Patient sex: M
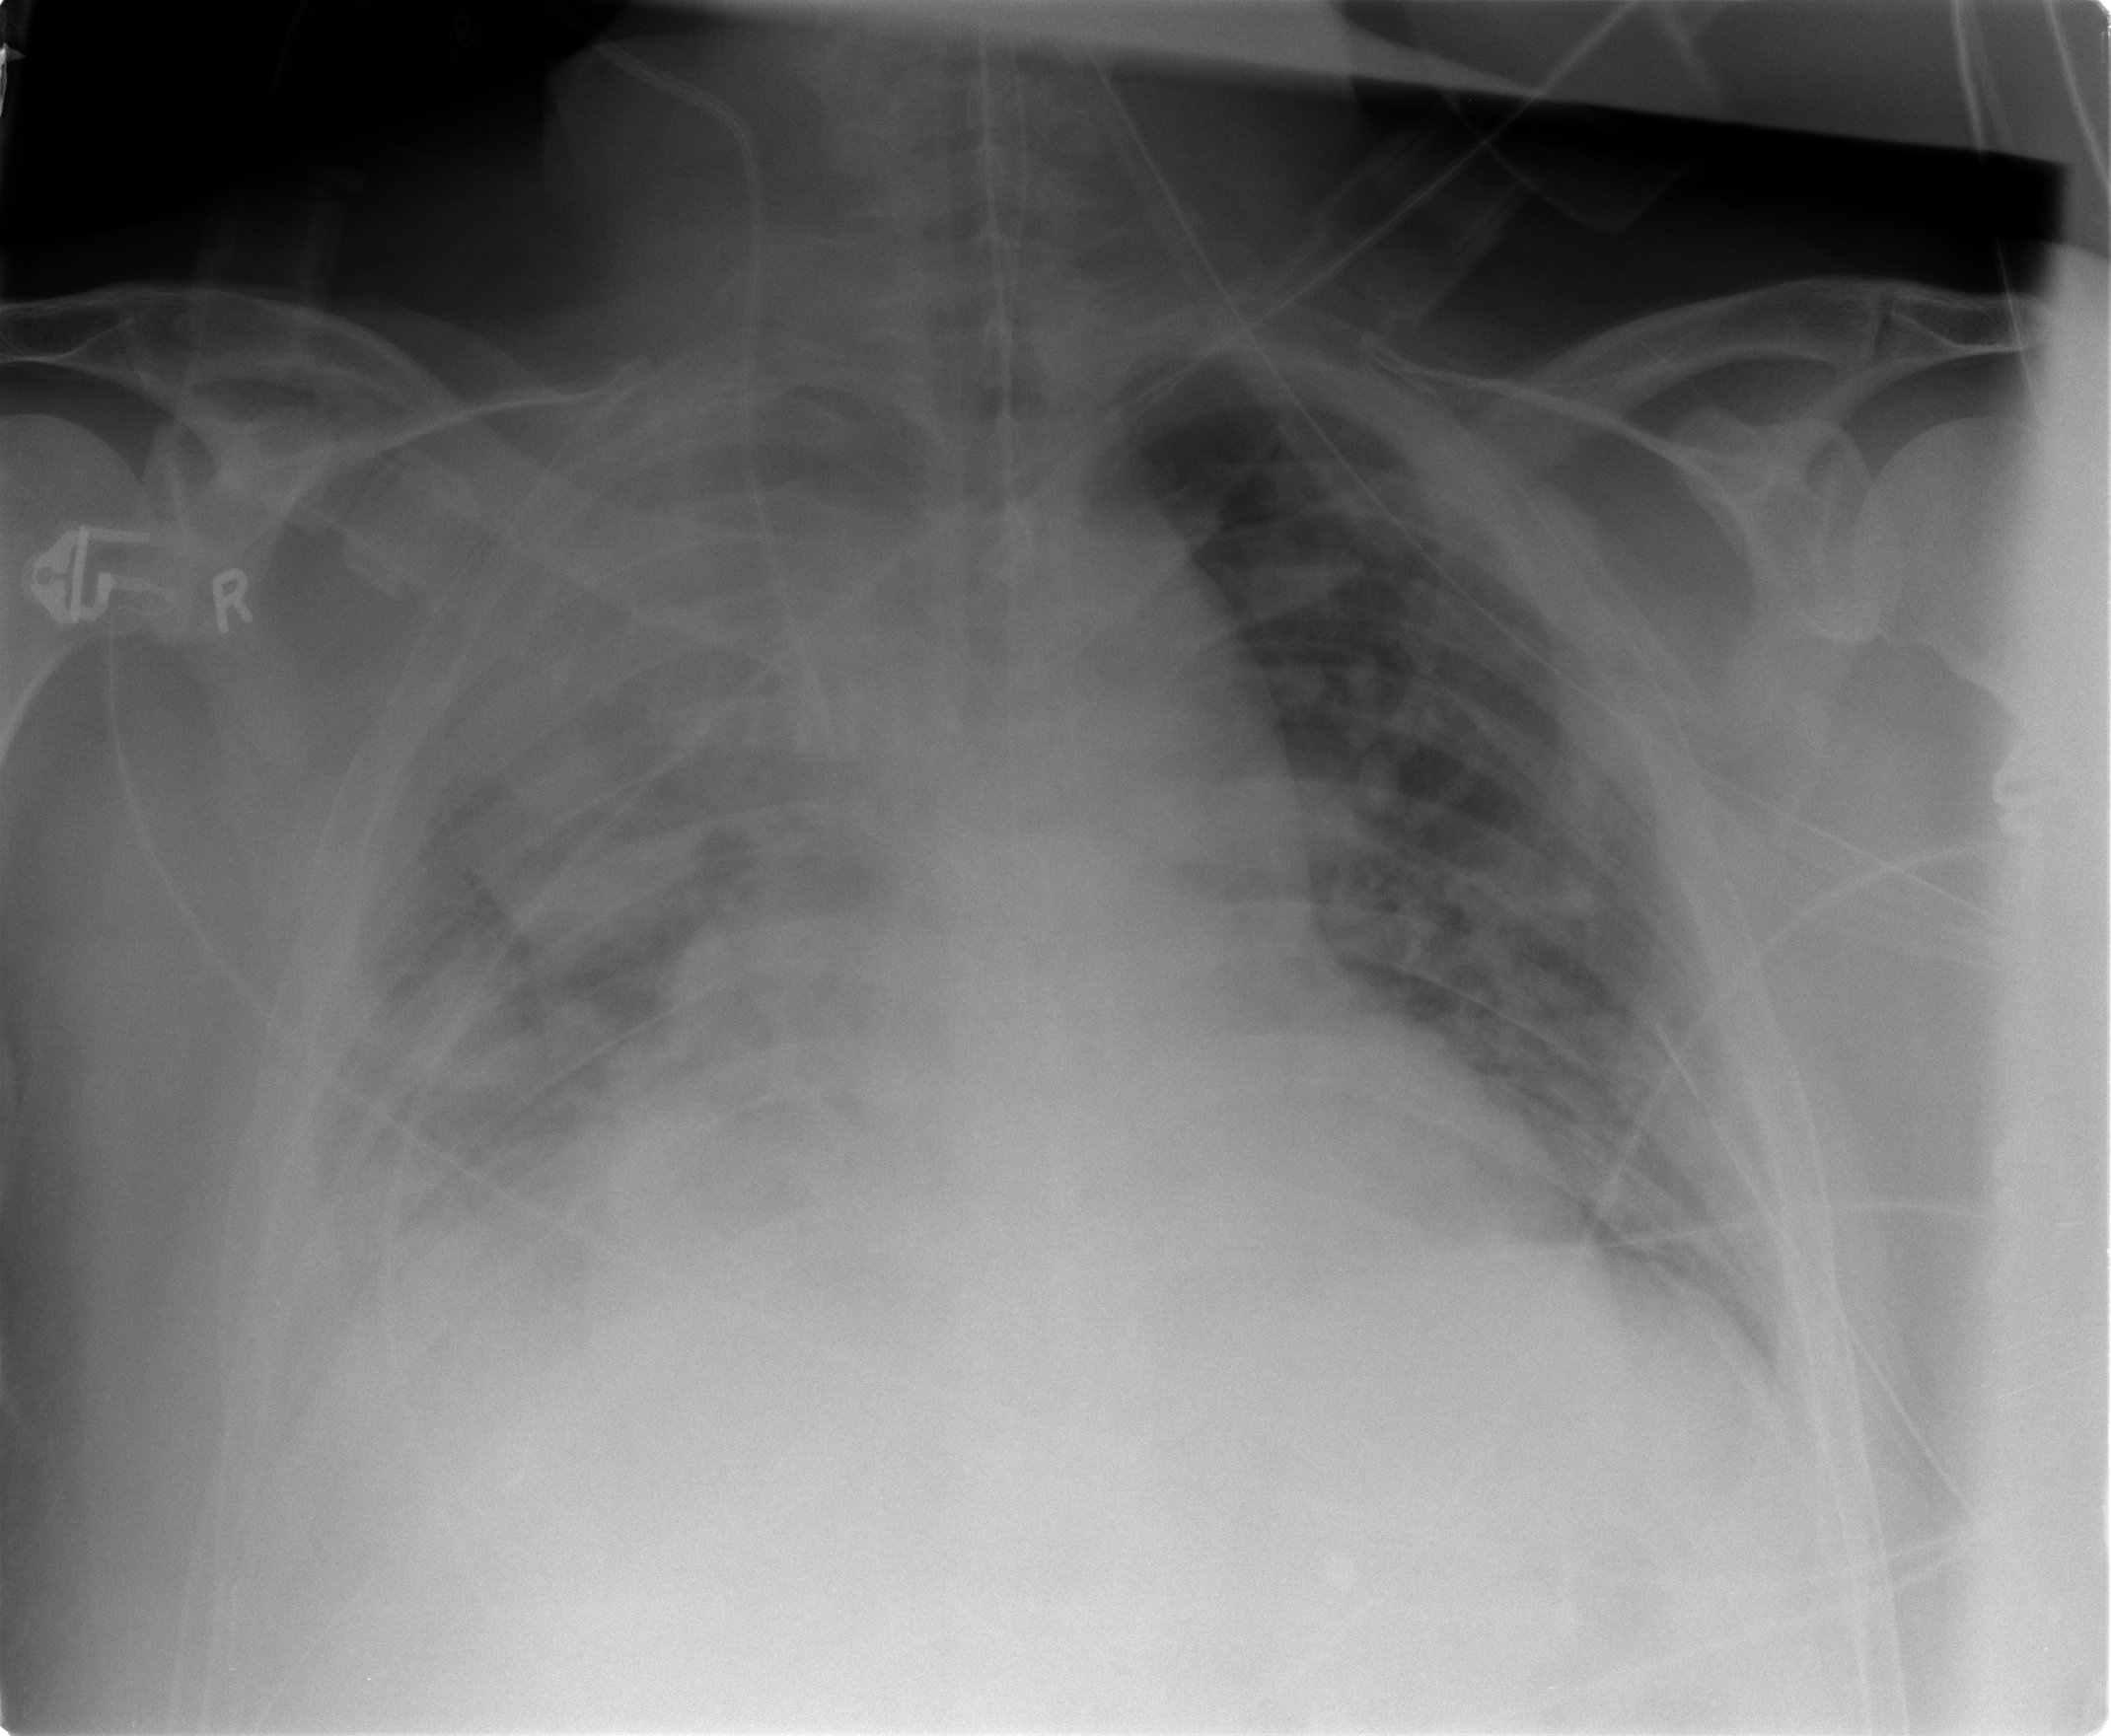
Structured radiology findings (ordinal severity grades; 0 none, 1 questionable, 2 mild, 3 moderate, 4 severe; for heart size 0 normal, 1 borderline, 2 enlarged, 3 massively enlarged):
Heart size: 2
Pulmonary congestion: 2
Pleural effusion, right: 4
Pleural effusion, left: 1
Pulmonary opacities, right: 2
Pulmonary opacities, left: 1
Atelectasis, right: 4
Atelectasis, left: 2